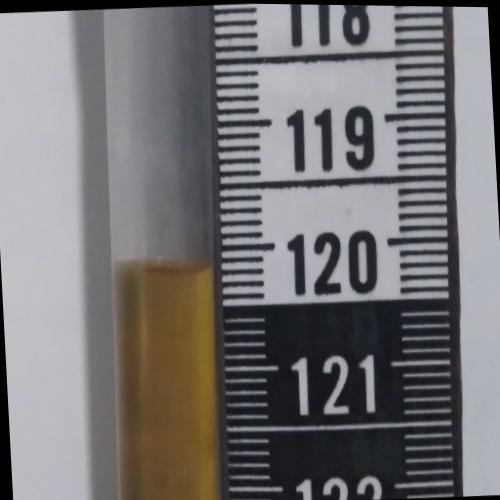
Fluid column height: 120.2 cm